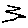
Label: zigzag